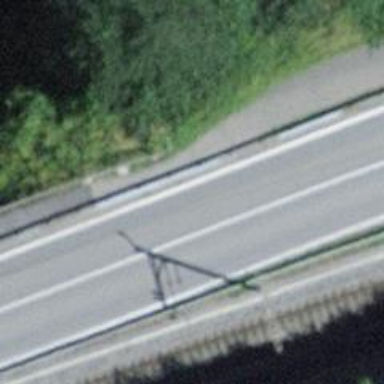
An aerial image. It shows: Footway bridge with metal surface.